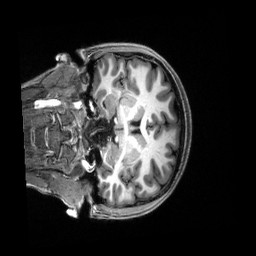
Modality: T1w
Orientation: coronal
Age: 20
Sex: female
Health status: healthy
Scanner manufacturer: siemens
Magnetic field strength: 3 T
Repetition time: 2.5 s
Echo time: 0.00222 s